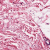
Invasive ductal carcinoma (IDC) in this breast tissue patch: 0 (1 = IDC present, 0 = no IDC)